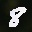
Label: 8